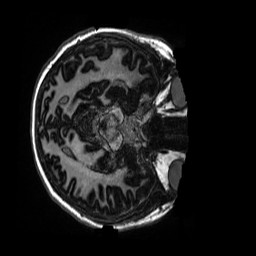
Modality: MP2RAGE
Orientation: axial
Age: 11
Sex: female
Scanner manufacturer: siemens
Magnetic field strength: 3 T
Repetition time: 4 s
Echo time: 0.00303 s